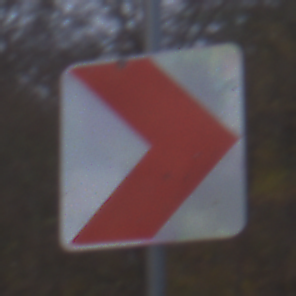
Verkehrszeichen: RichtungstafelnInKurvenKleinLinks
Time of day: SunriseSunset
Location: Outdoor (Nature)
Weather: PartlyCloudy
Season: Autumn
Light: Natural